Interaction volume radius: 5 \u00c5
Interaction volume height: 15 \u00c5
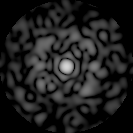
Disorder parameter: 0.8727